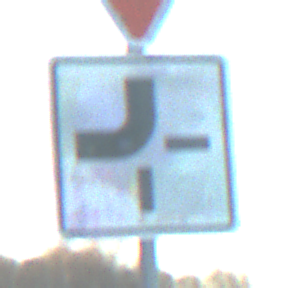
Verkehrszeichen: VerlaufVorfahrtsstrasse2
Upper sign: VorfahrtGewaehren
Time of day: SunriseSunset
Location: Outdoor (Nature)
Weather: Clear
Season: Winter
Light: Natural